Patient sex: M
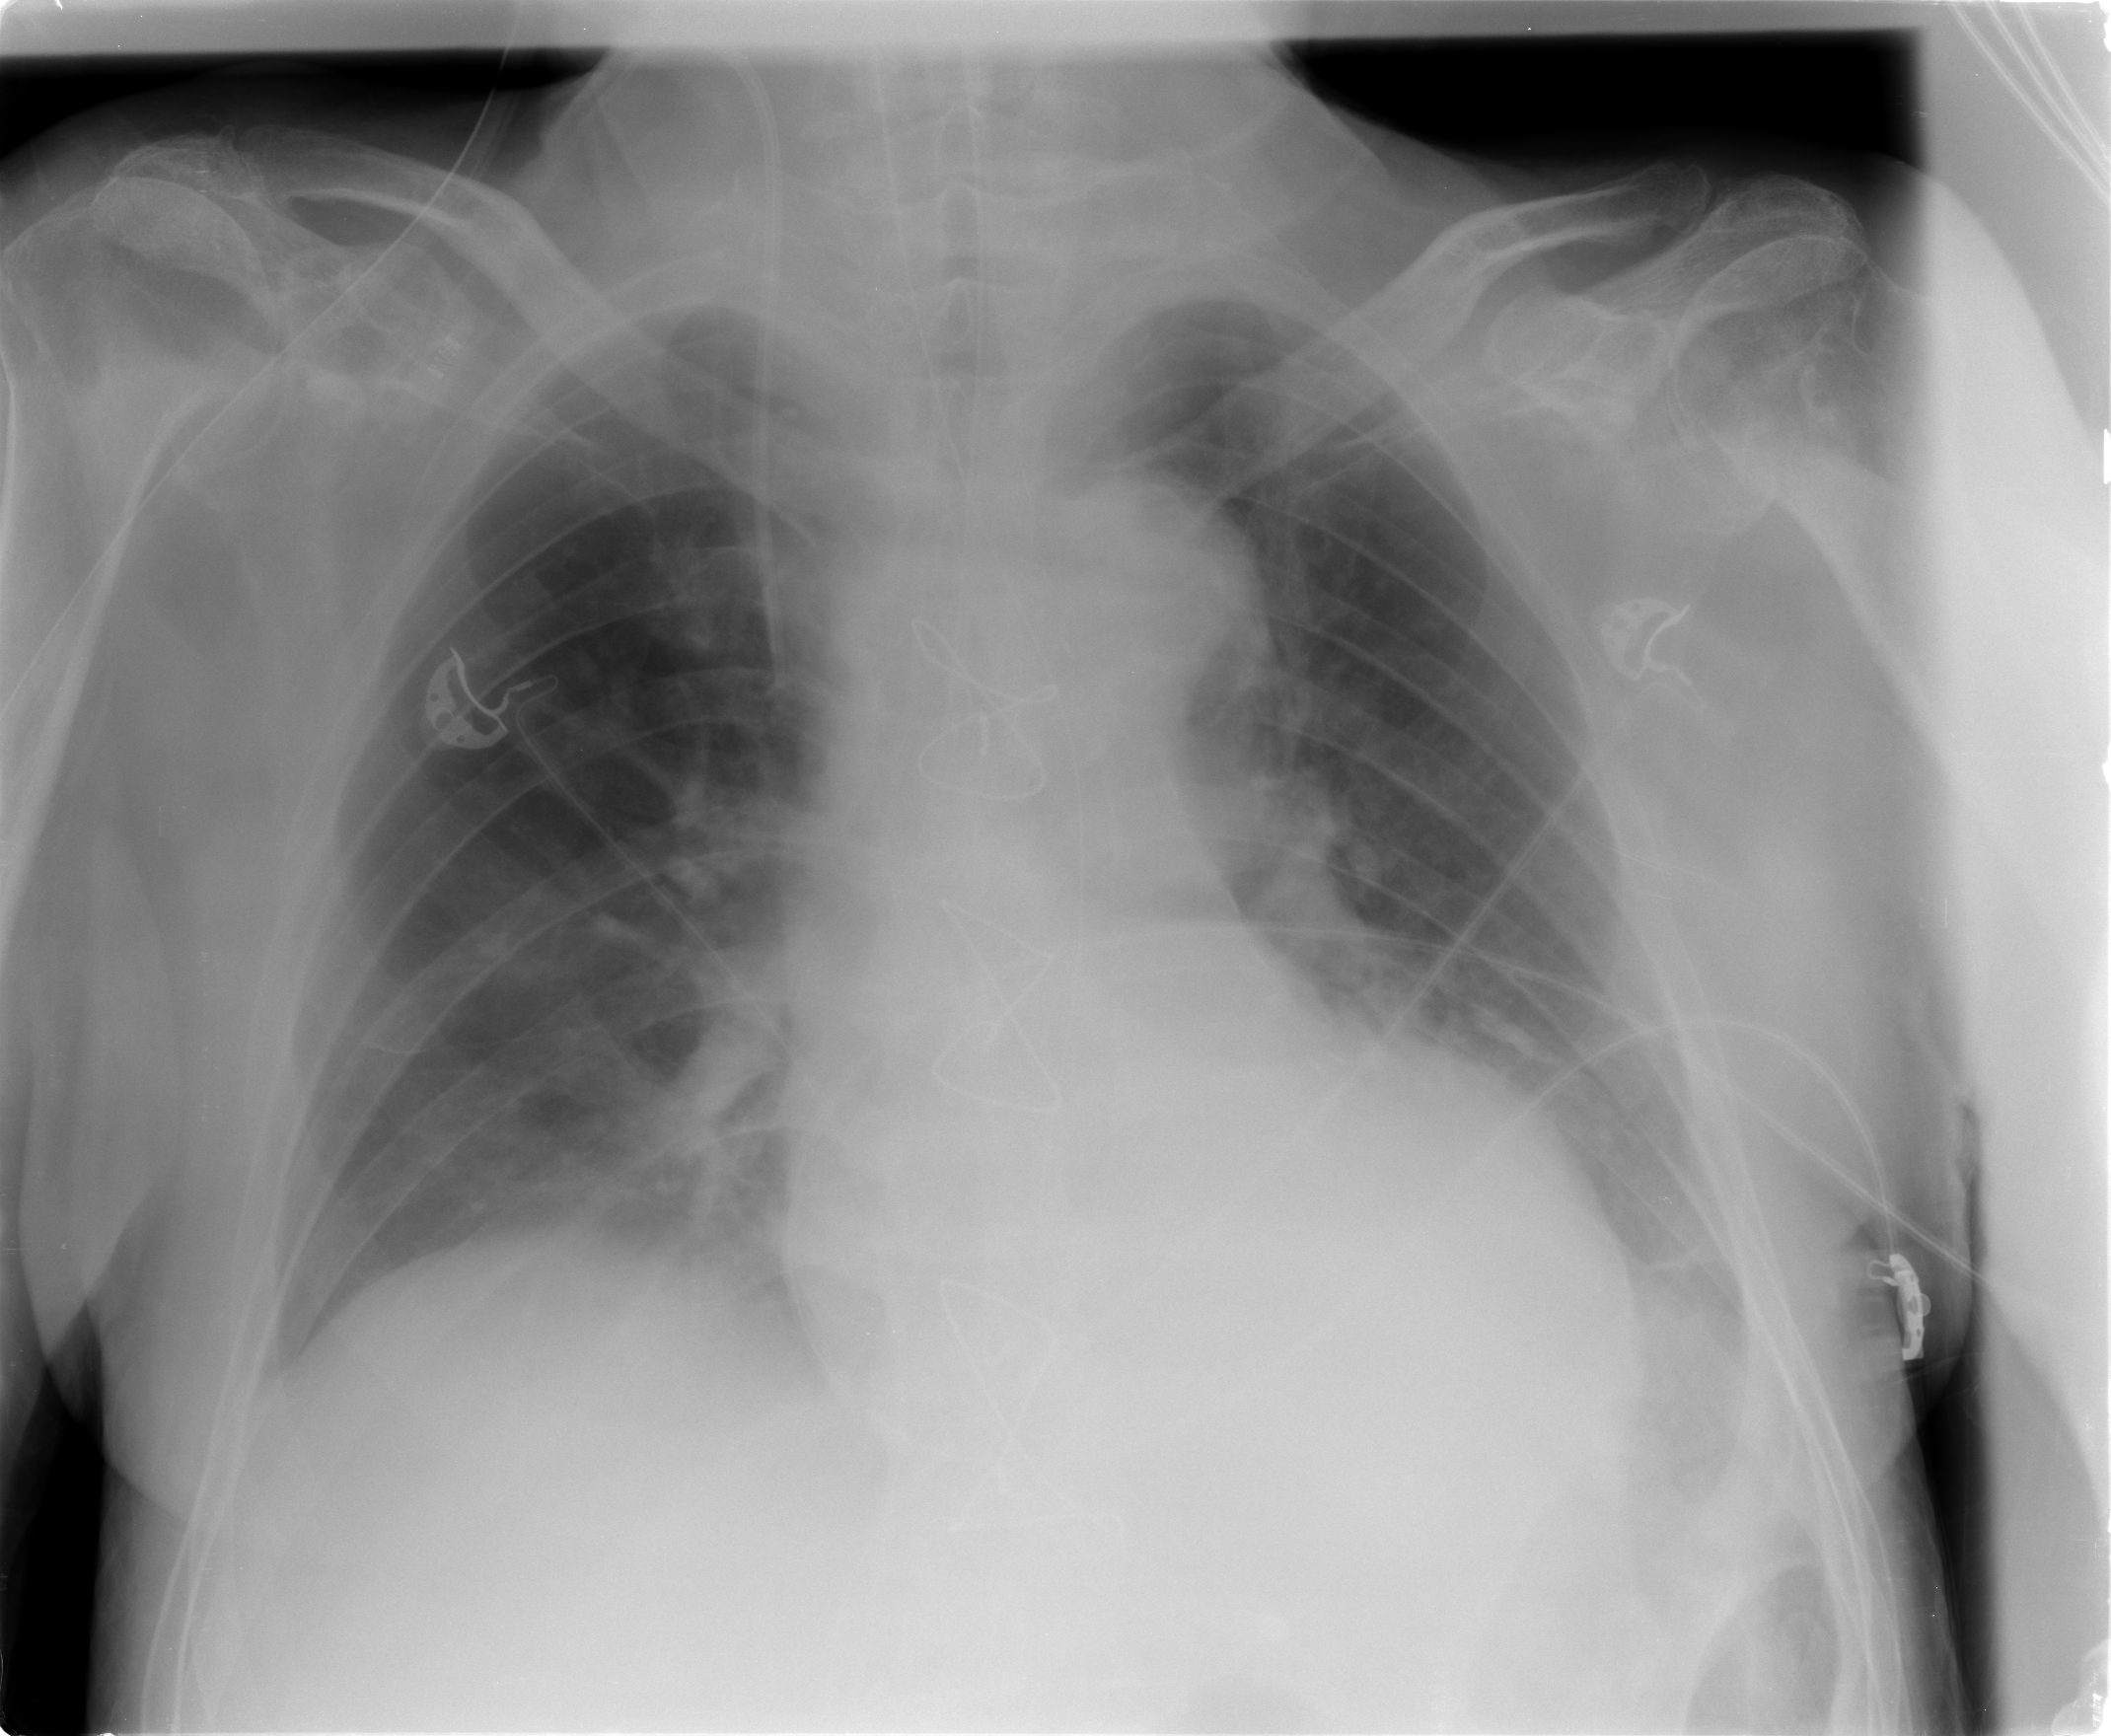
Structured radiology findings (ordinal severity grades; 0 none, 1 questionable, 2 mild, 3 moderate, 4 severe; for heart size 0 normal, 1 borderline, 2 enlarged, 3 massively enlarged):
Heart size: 2
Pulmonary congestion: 0
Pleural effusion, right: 0
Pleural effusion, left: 2
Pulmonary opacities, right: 0
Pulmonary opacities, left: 1
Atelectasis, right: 0
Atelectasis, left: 2